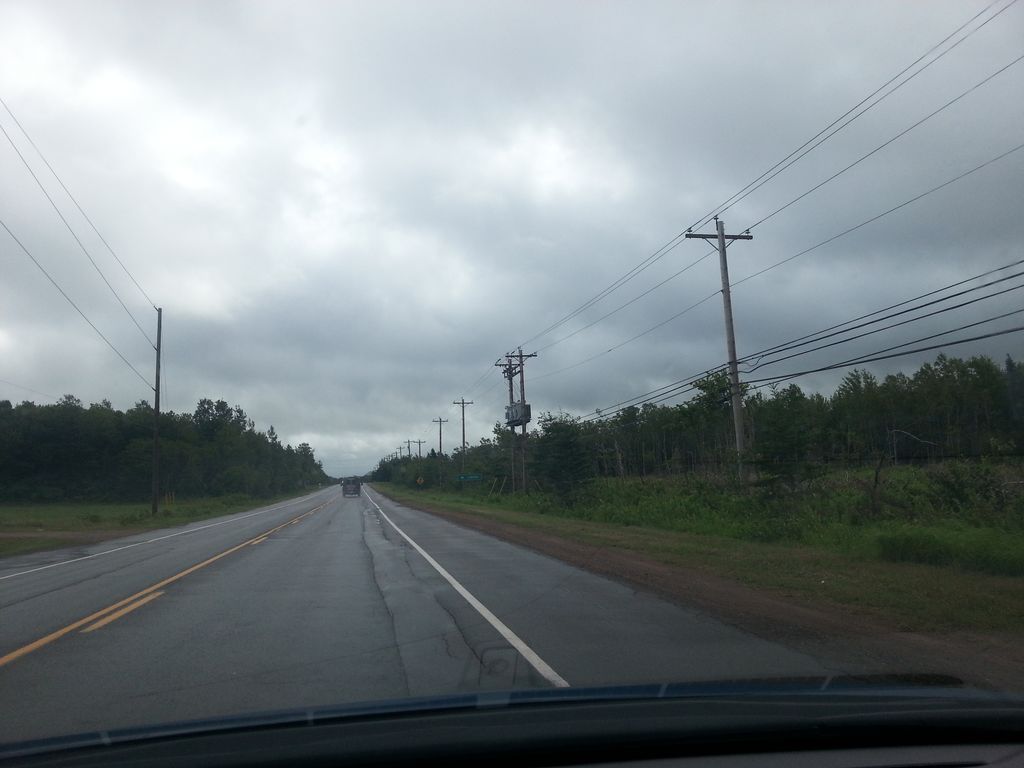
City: charlottetown